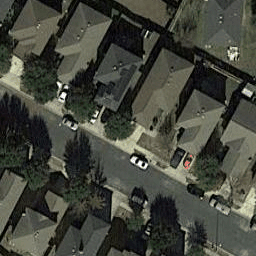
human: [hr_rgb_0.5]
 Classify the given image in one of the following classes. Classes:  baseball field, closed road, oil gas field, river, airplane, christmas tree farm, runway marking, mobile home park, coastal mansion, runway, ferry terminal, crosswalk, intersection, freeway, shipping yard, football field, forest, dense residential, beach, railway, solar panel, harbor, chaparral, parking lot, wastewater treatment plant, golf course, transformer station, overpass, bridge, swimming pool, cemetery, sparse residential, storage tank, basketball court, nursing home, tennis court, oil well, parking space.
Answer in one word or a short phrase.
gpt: dense residential